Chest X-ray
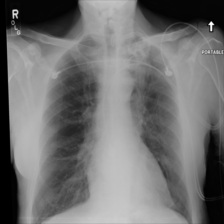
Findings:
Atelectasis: negative
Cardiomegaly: negative
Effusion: negative
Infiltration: positive
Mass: negative
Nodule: negative
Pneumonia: negative
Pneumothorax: negative
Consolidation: positive
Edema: negative
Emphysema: negative
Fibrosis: negative
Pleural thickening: negative
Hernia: negative